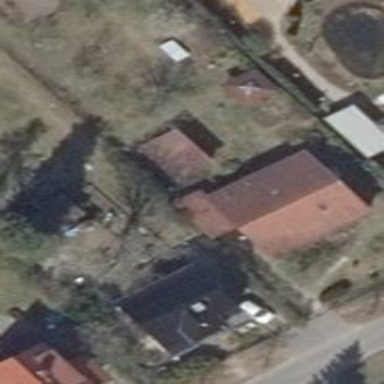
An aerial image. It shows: Detached building with hipped roof shape.